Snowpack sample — Snodgrass Mountain, Crested Butte, Colorado (2/4/25, 12:06 PM MST)
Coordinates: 38.923, -106.968
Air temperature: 35 °F
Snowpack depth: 80 cm
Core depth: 80 cm
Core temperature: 32 °F
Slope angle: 14°, slope face: 78°
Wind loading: low
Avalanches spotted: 0
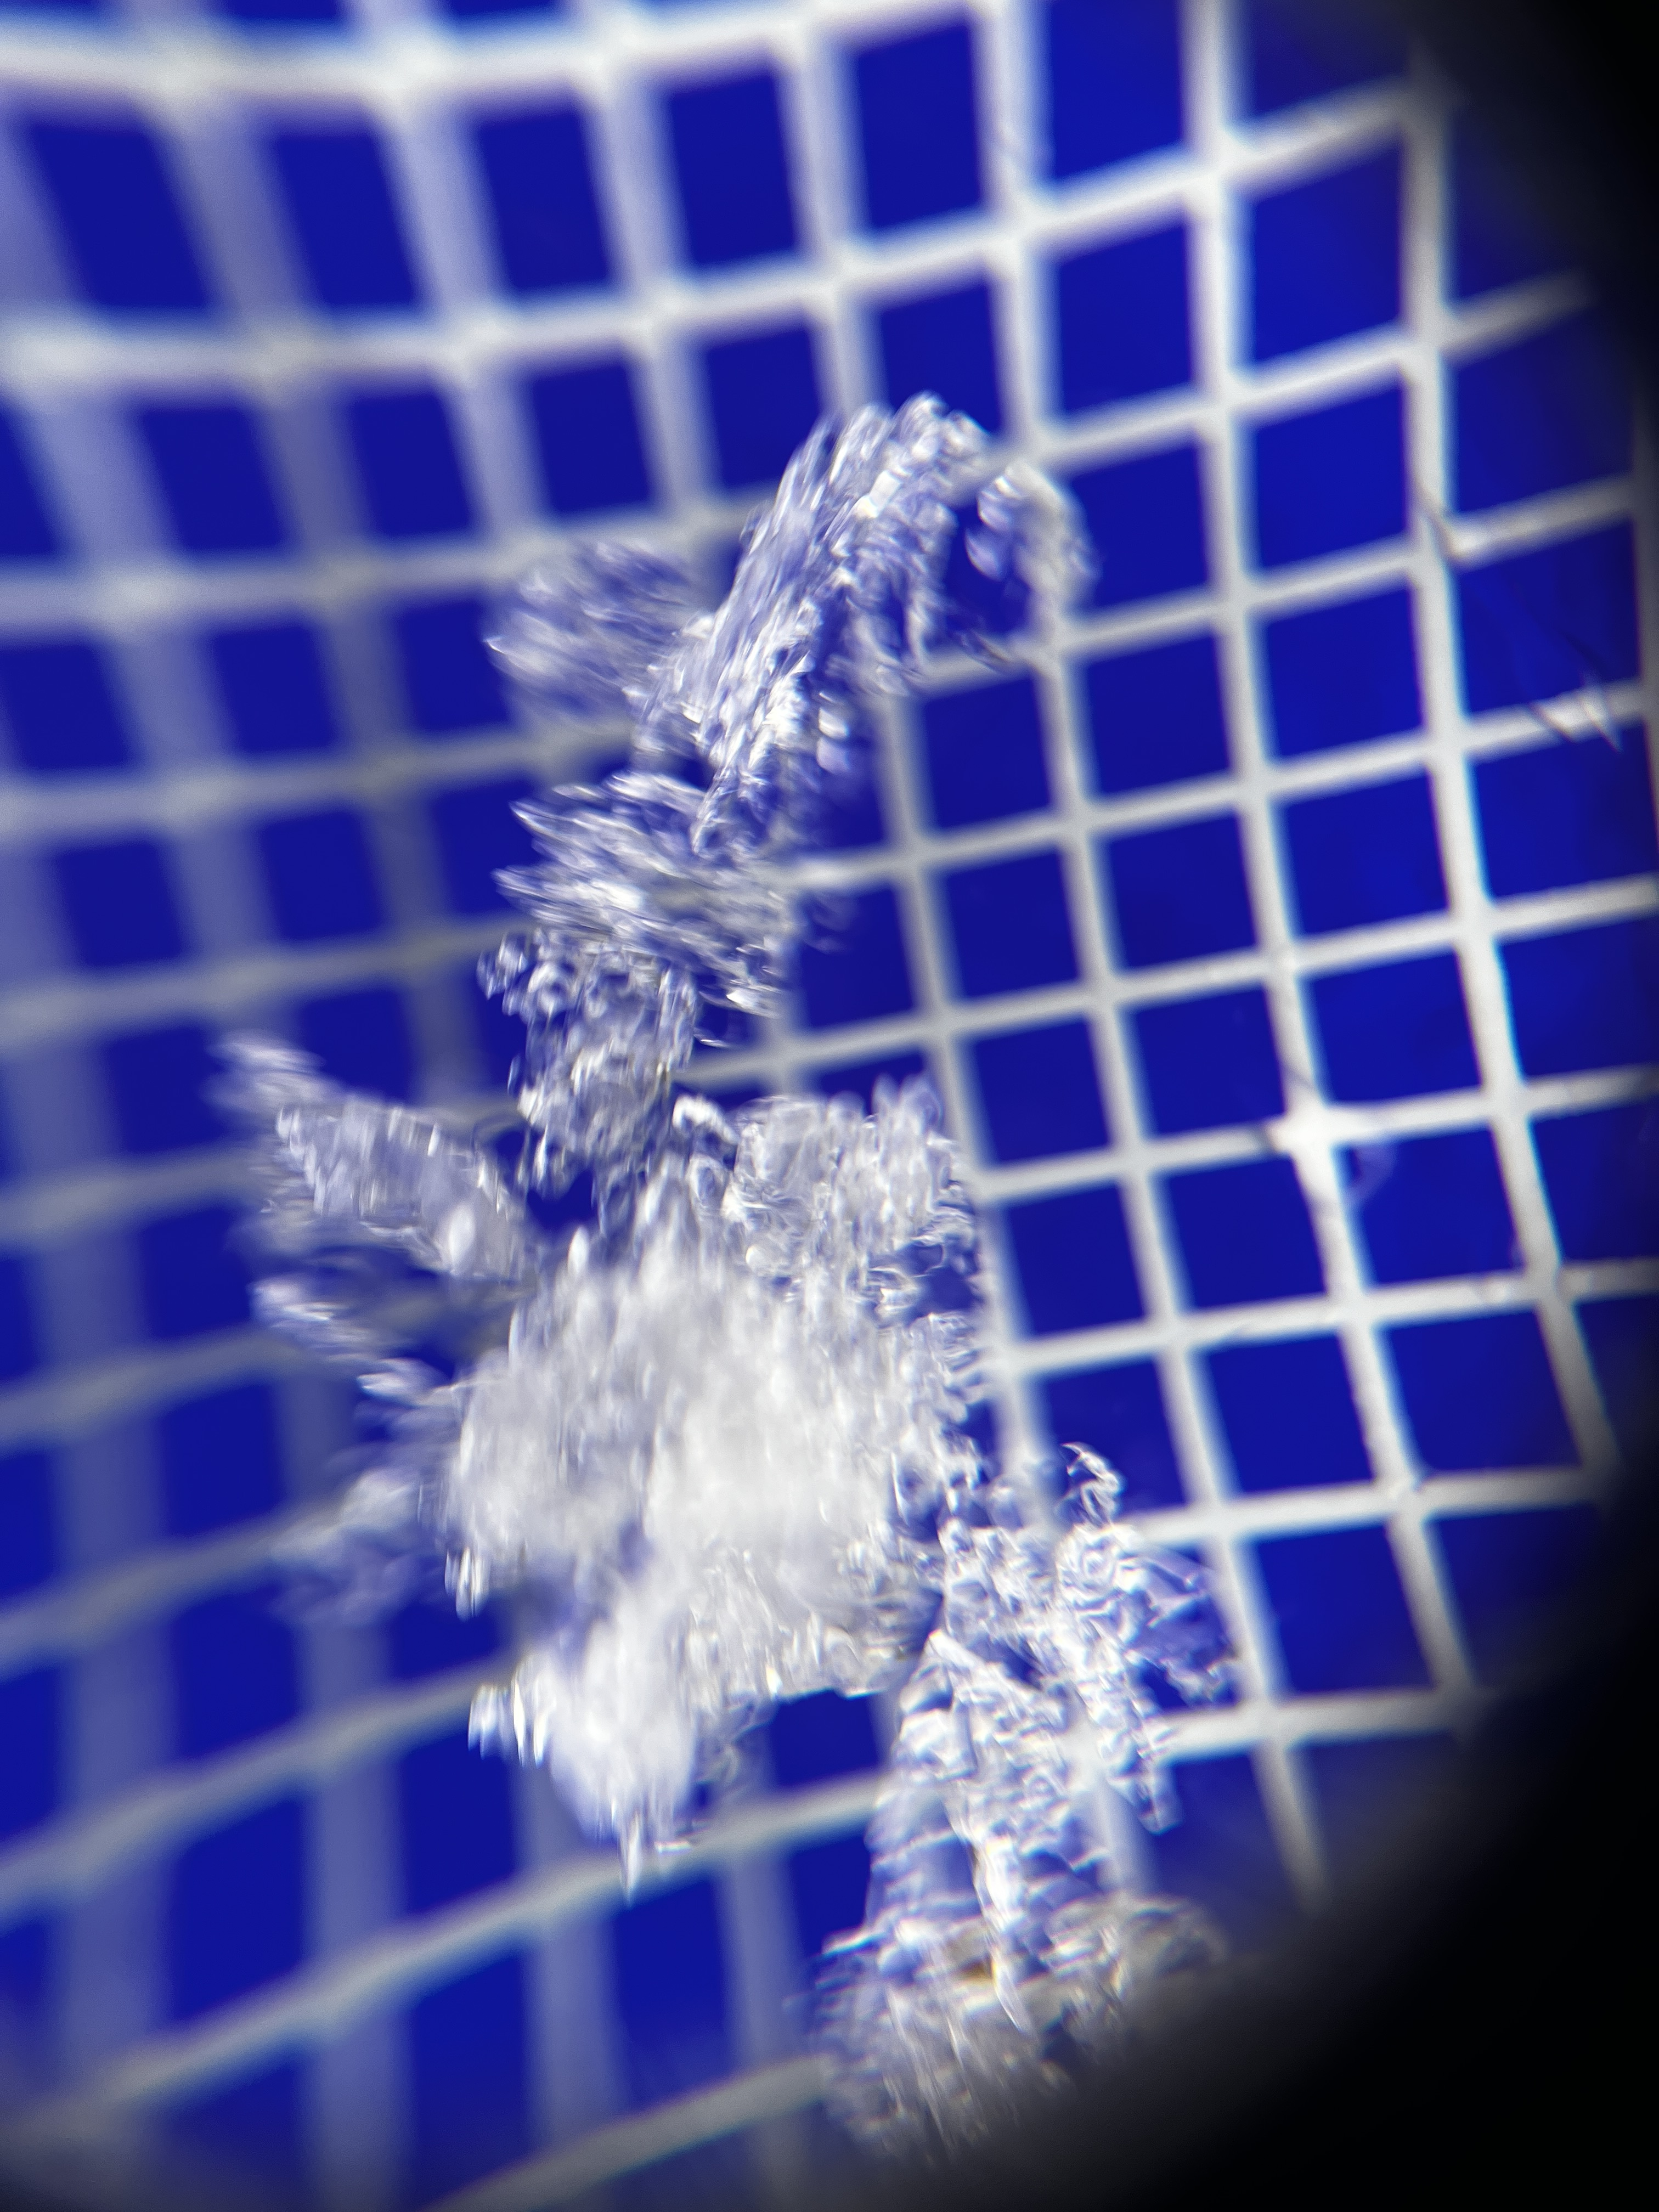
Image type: magnified_profile
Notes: No avalanches nearby, unusually warm weather for the last month reported by residents, Collected 25 yards from treeline